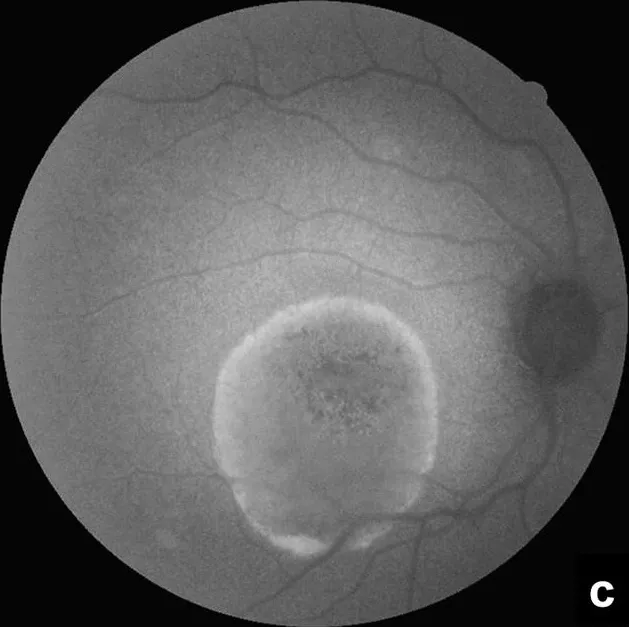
Fundus autofluorescence.
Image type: ophthalmic_imaging (autofluorescence)